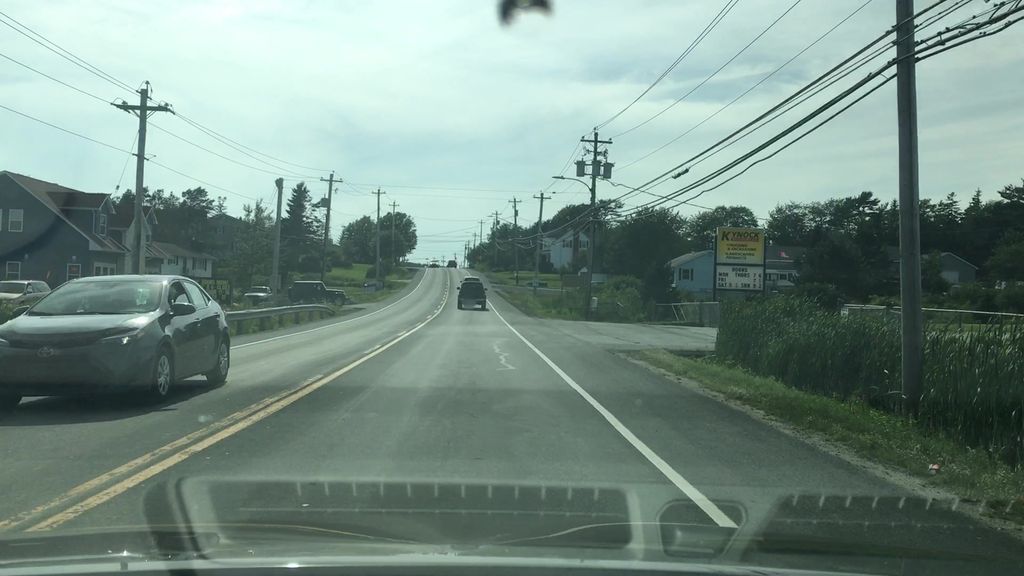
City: halifax